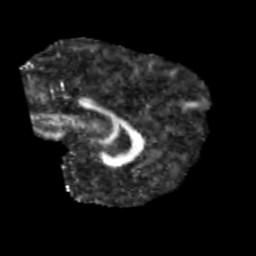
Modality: FA
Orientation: sagittal
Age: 9
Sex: male
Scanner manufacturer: siemens
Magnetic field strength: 3 T
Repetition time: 3.8 s
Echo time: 0.07 s